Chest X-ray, AP view. Patient: 32 years old, sex M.
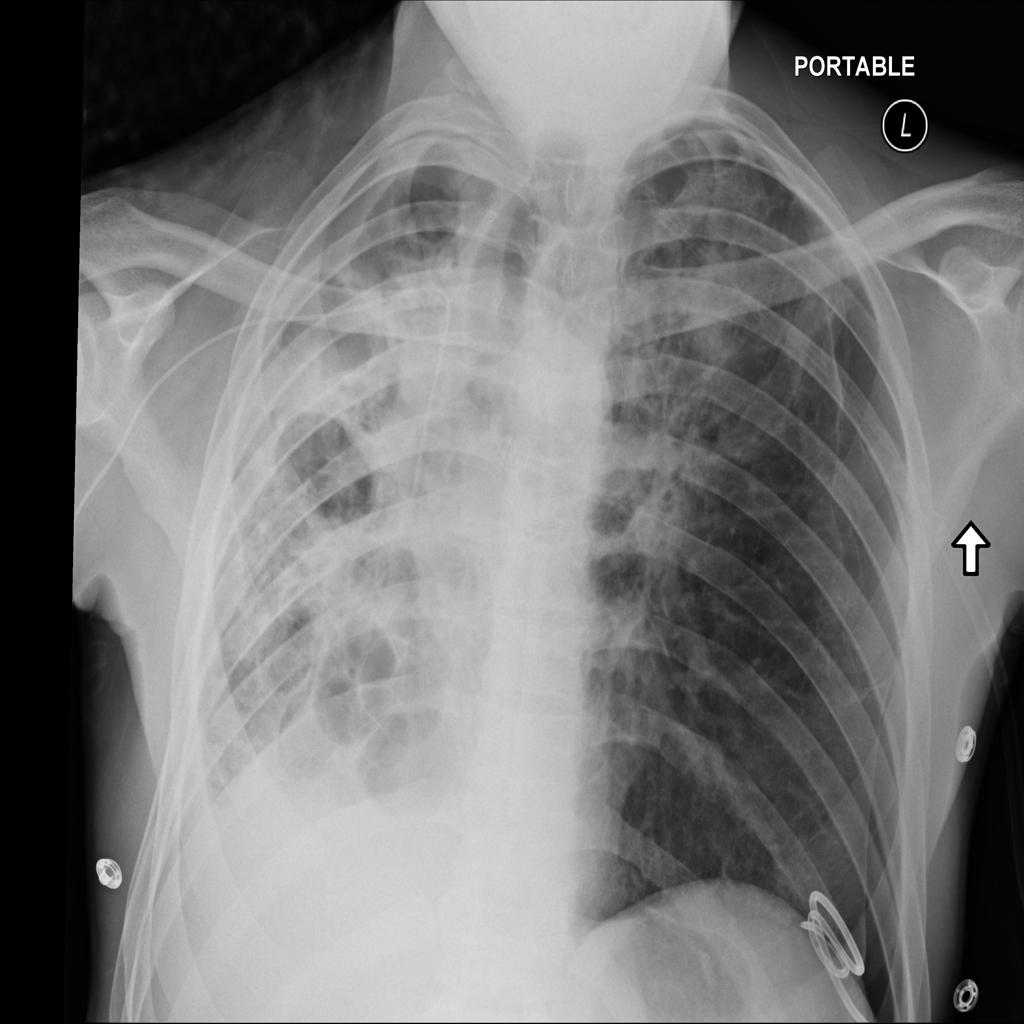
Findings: Infiltration, Pneumothorax